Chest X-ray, PA view. Patient: 37 years old, sex F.
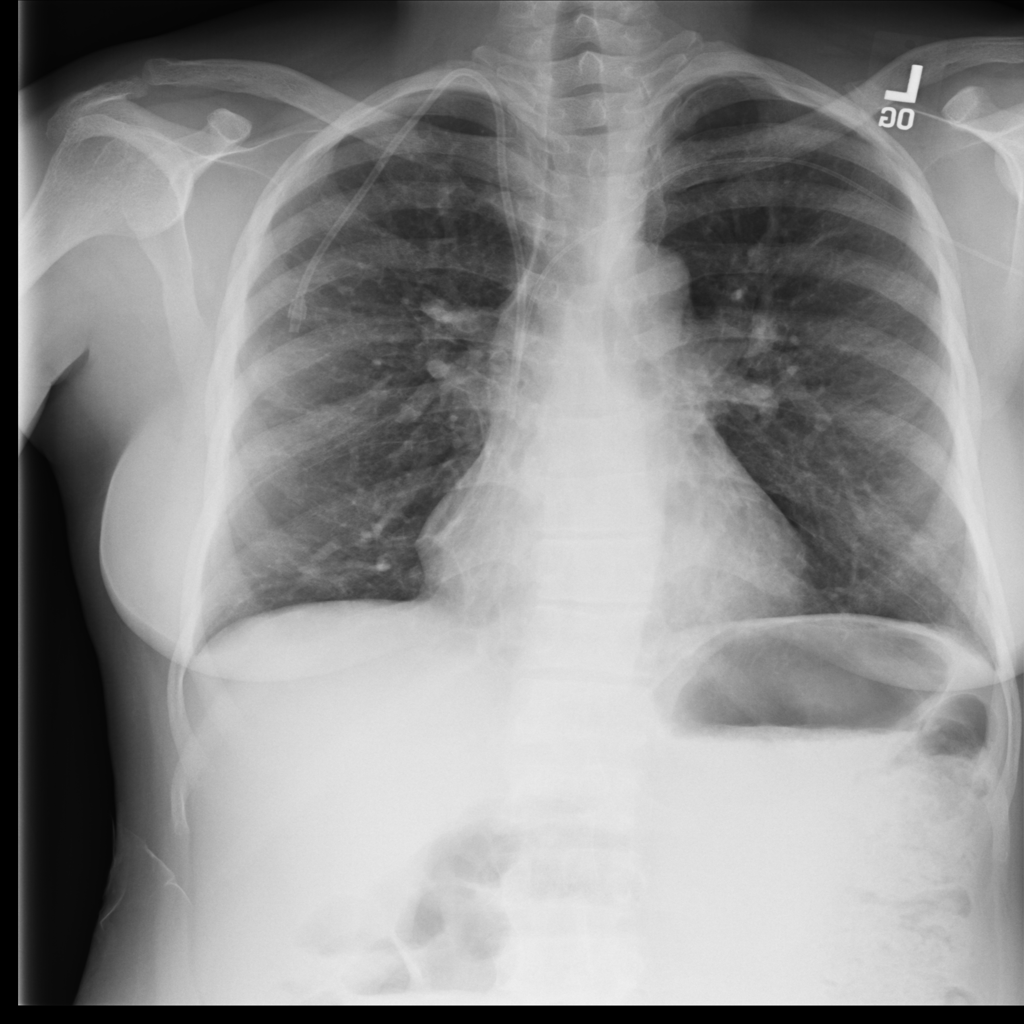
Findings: Infiltration